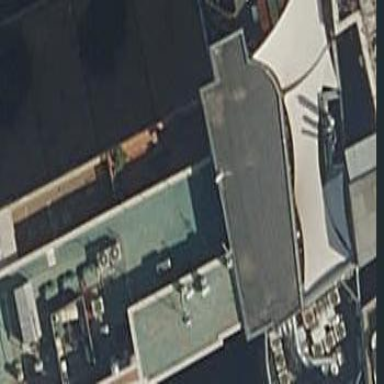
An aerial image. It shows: Hotel building.